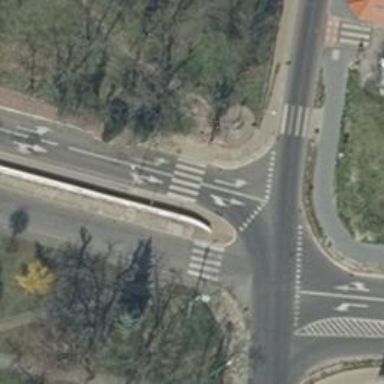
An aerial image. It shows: Marked zebra crossing on the road.